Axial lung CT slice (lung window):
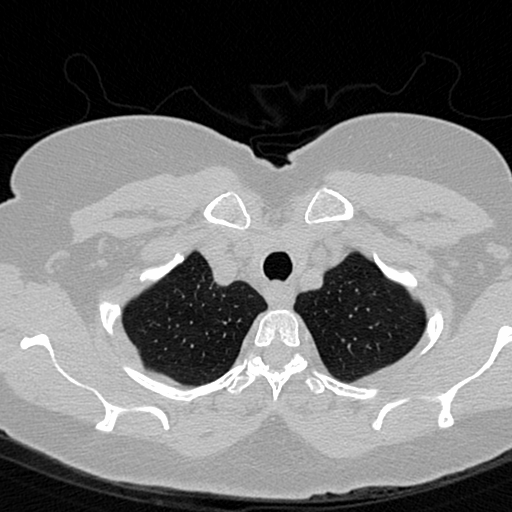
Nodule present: no